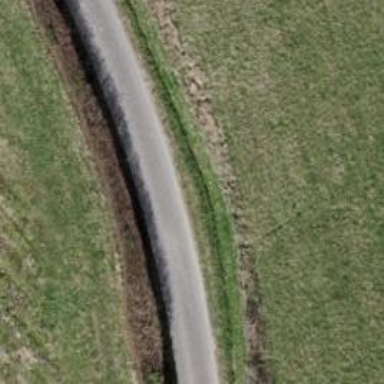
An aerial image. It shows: Unclassified road with asphalt surface.